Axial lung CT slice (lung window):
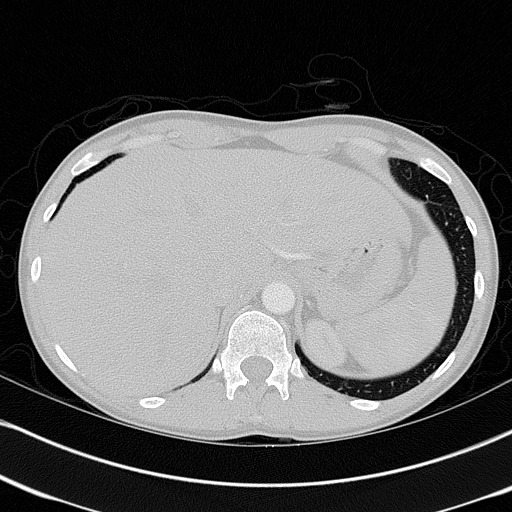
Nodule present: no